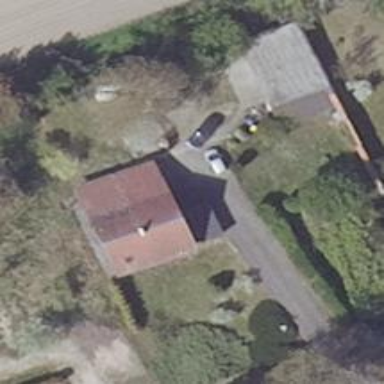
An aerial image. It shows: House with multiple building parts.